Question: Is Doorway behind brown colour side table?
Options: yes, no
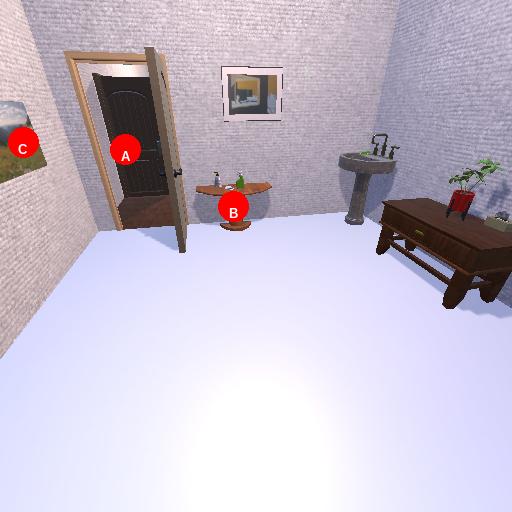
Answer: yes